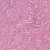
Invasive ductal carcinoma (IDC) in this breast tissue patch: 0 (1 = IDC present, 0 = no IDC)